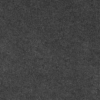
Label: dusty